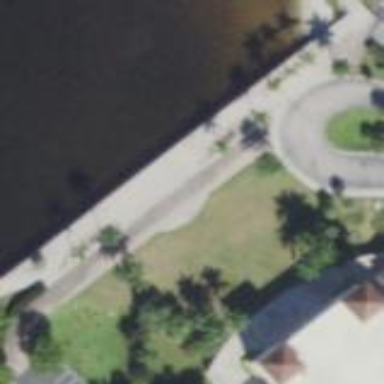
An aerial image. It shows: Paved path area.